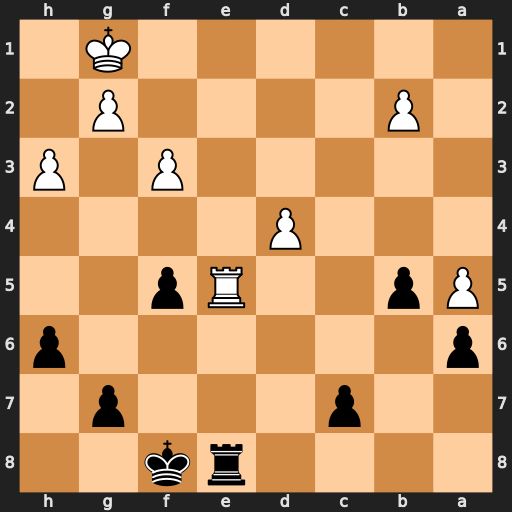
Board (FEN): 4rk2/2p3p1/p6p/Pp2Rp2/3P4/5P1P/1P4P1/6K1
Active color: b
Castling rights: -
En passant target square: -
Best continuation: Rxe5 dxe5 f4